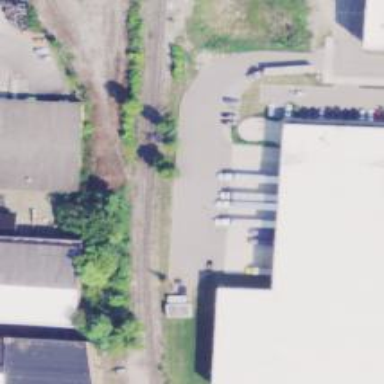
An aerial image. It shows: Abandoned railway yard is depicted.